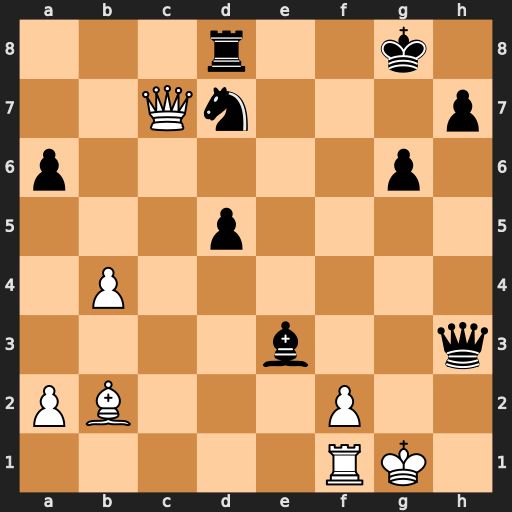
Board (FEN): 3r2k1/2Qn3p/p5p1/3p4/1P6/4b2q/PB3P2/5RK1
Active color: w
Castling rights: -
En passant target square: -
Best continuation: Qxd8+ Nf8 Qxd5+